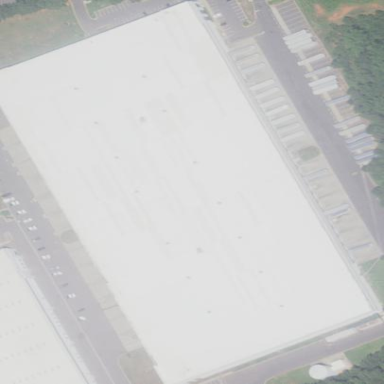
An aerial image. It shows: Warehouse.